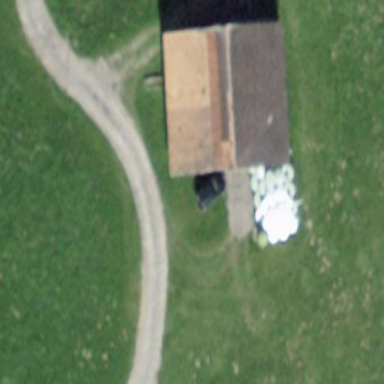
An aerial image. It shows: Barn.